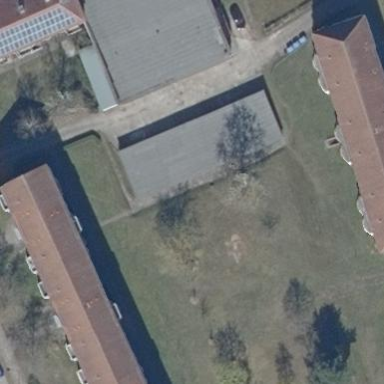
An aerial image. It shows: Group of garages.